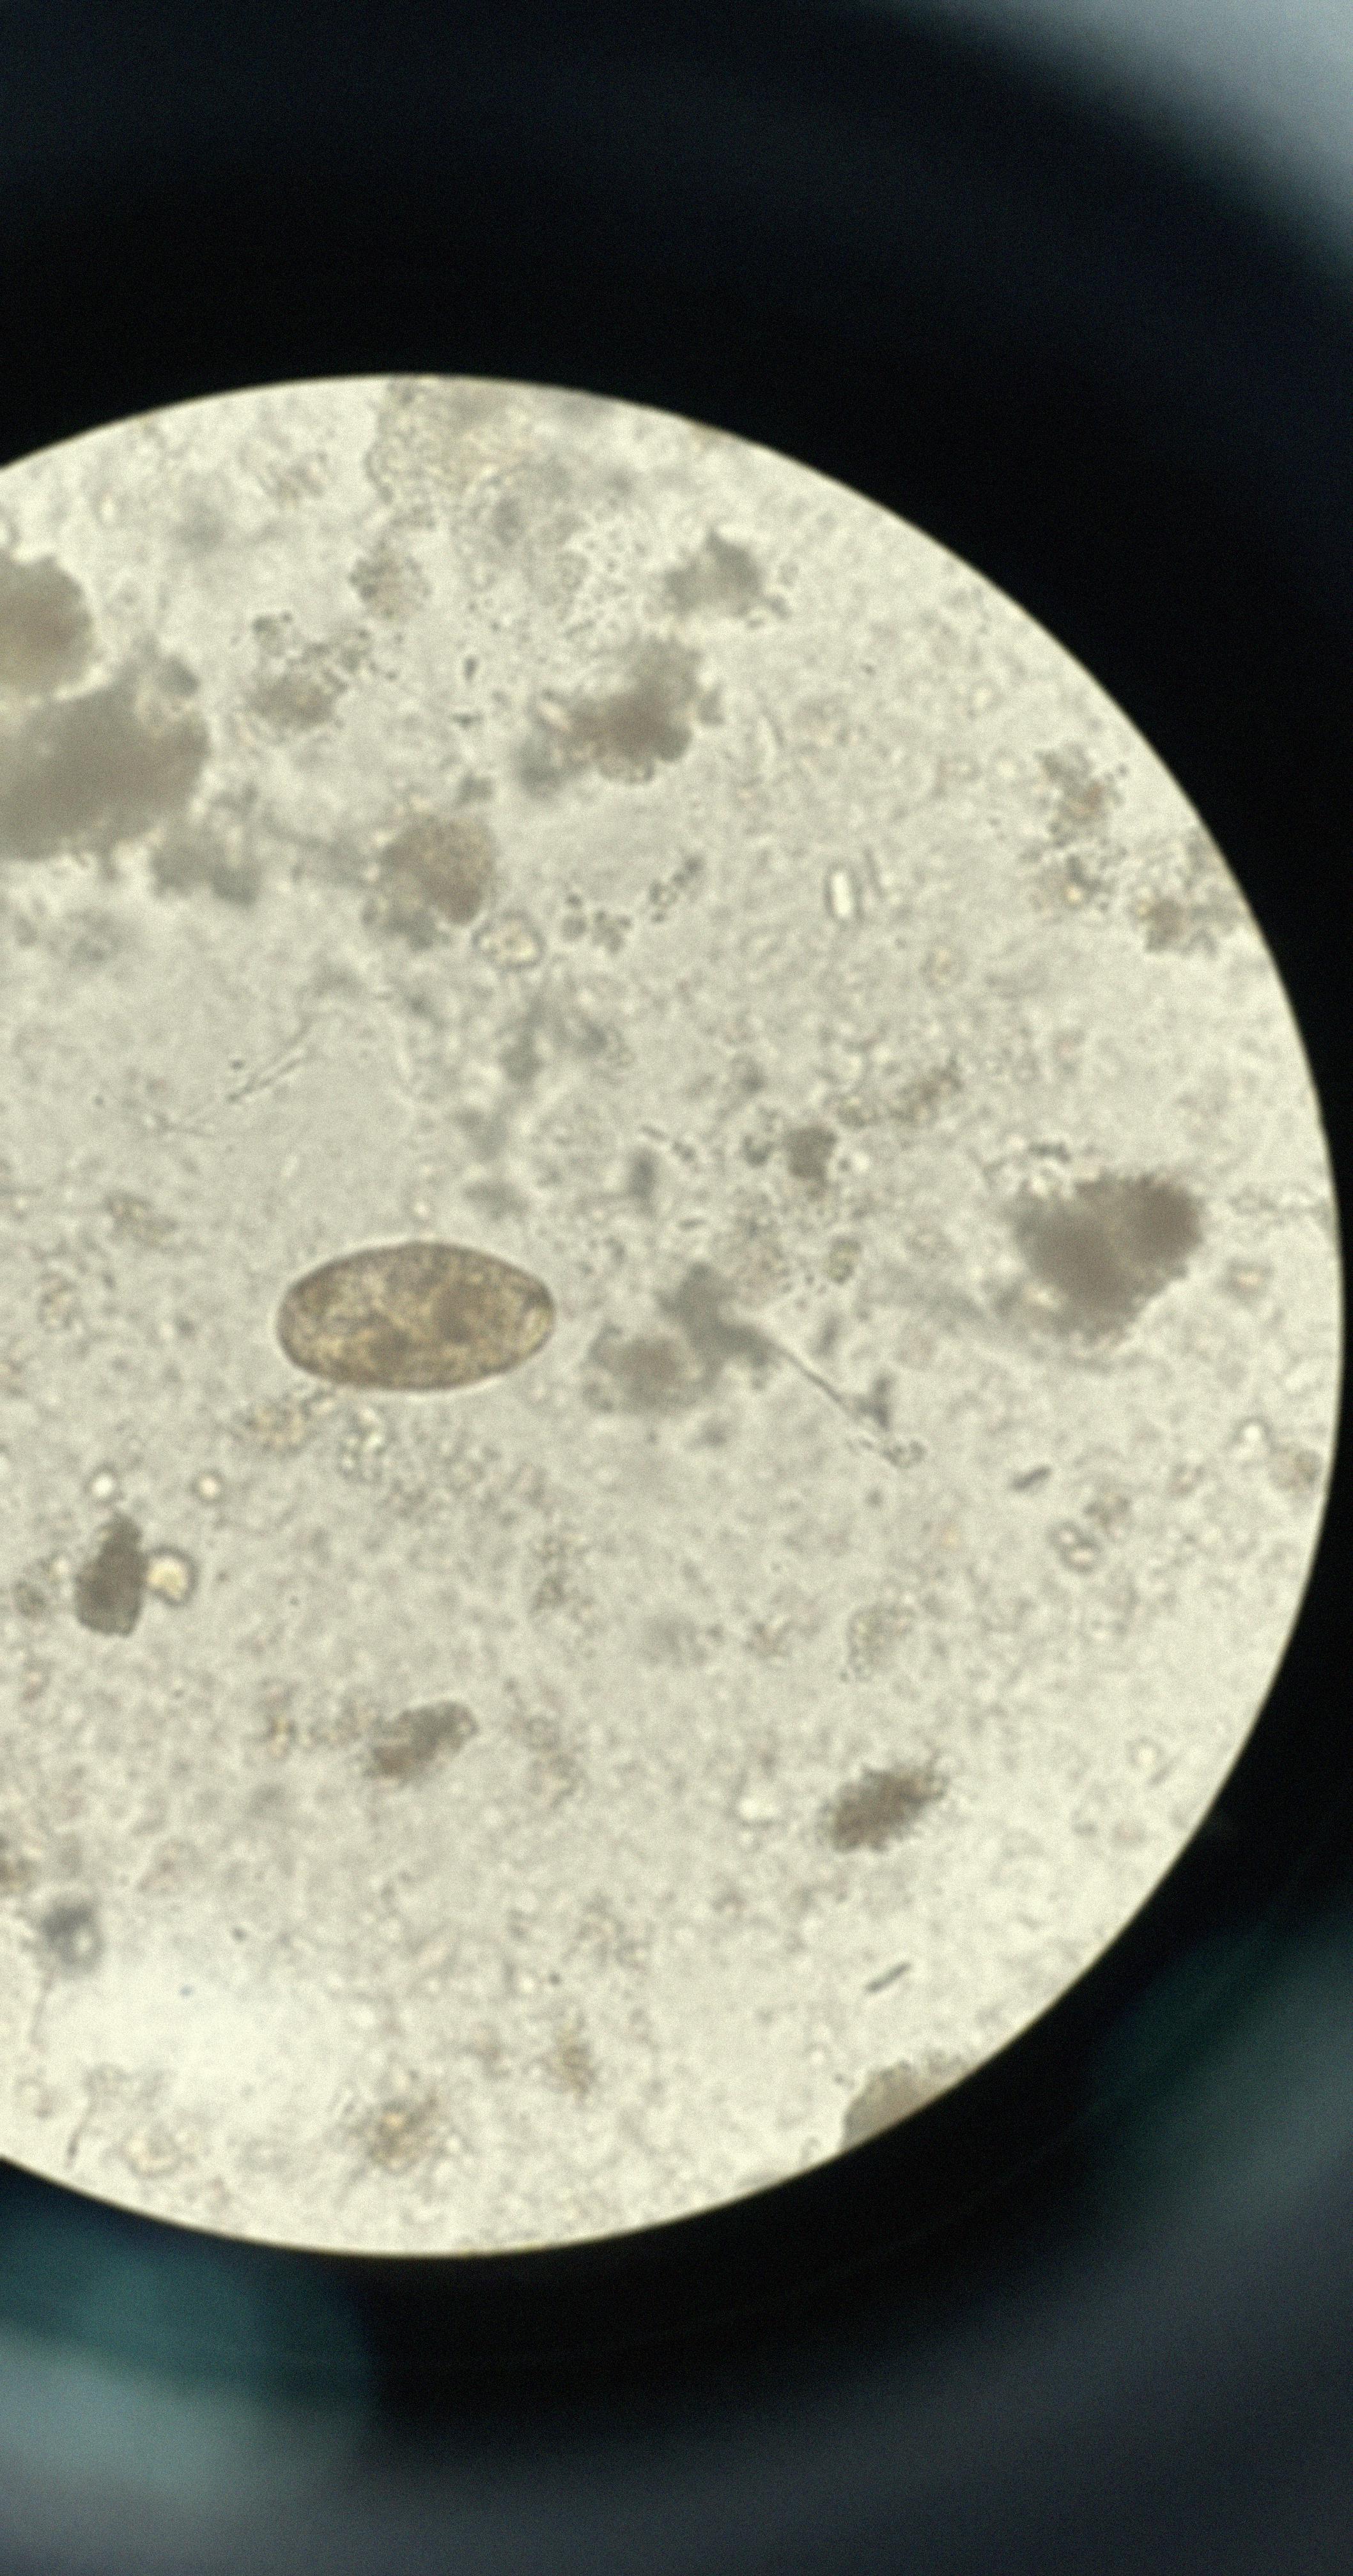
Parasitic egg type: Paragonimus spp